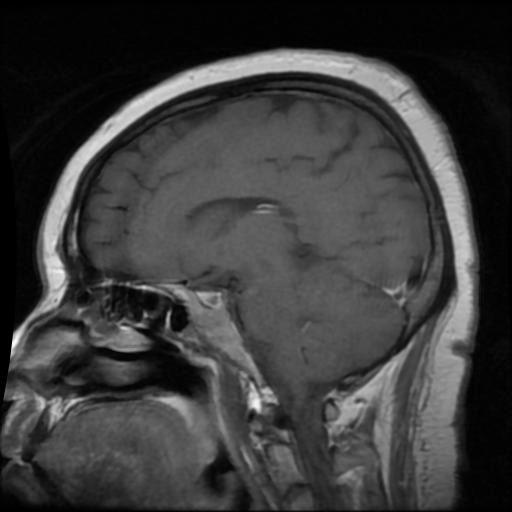
Label: pituitary